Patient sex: M
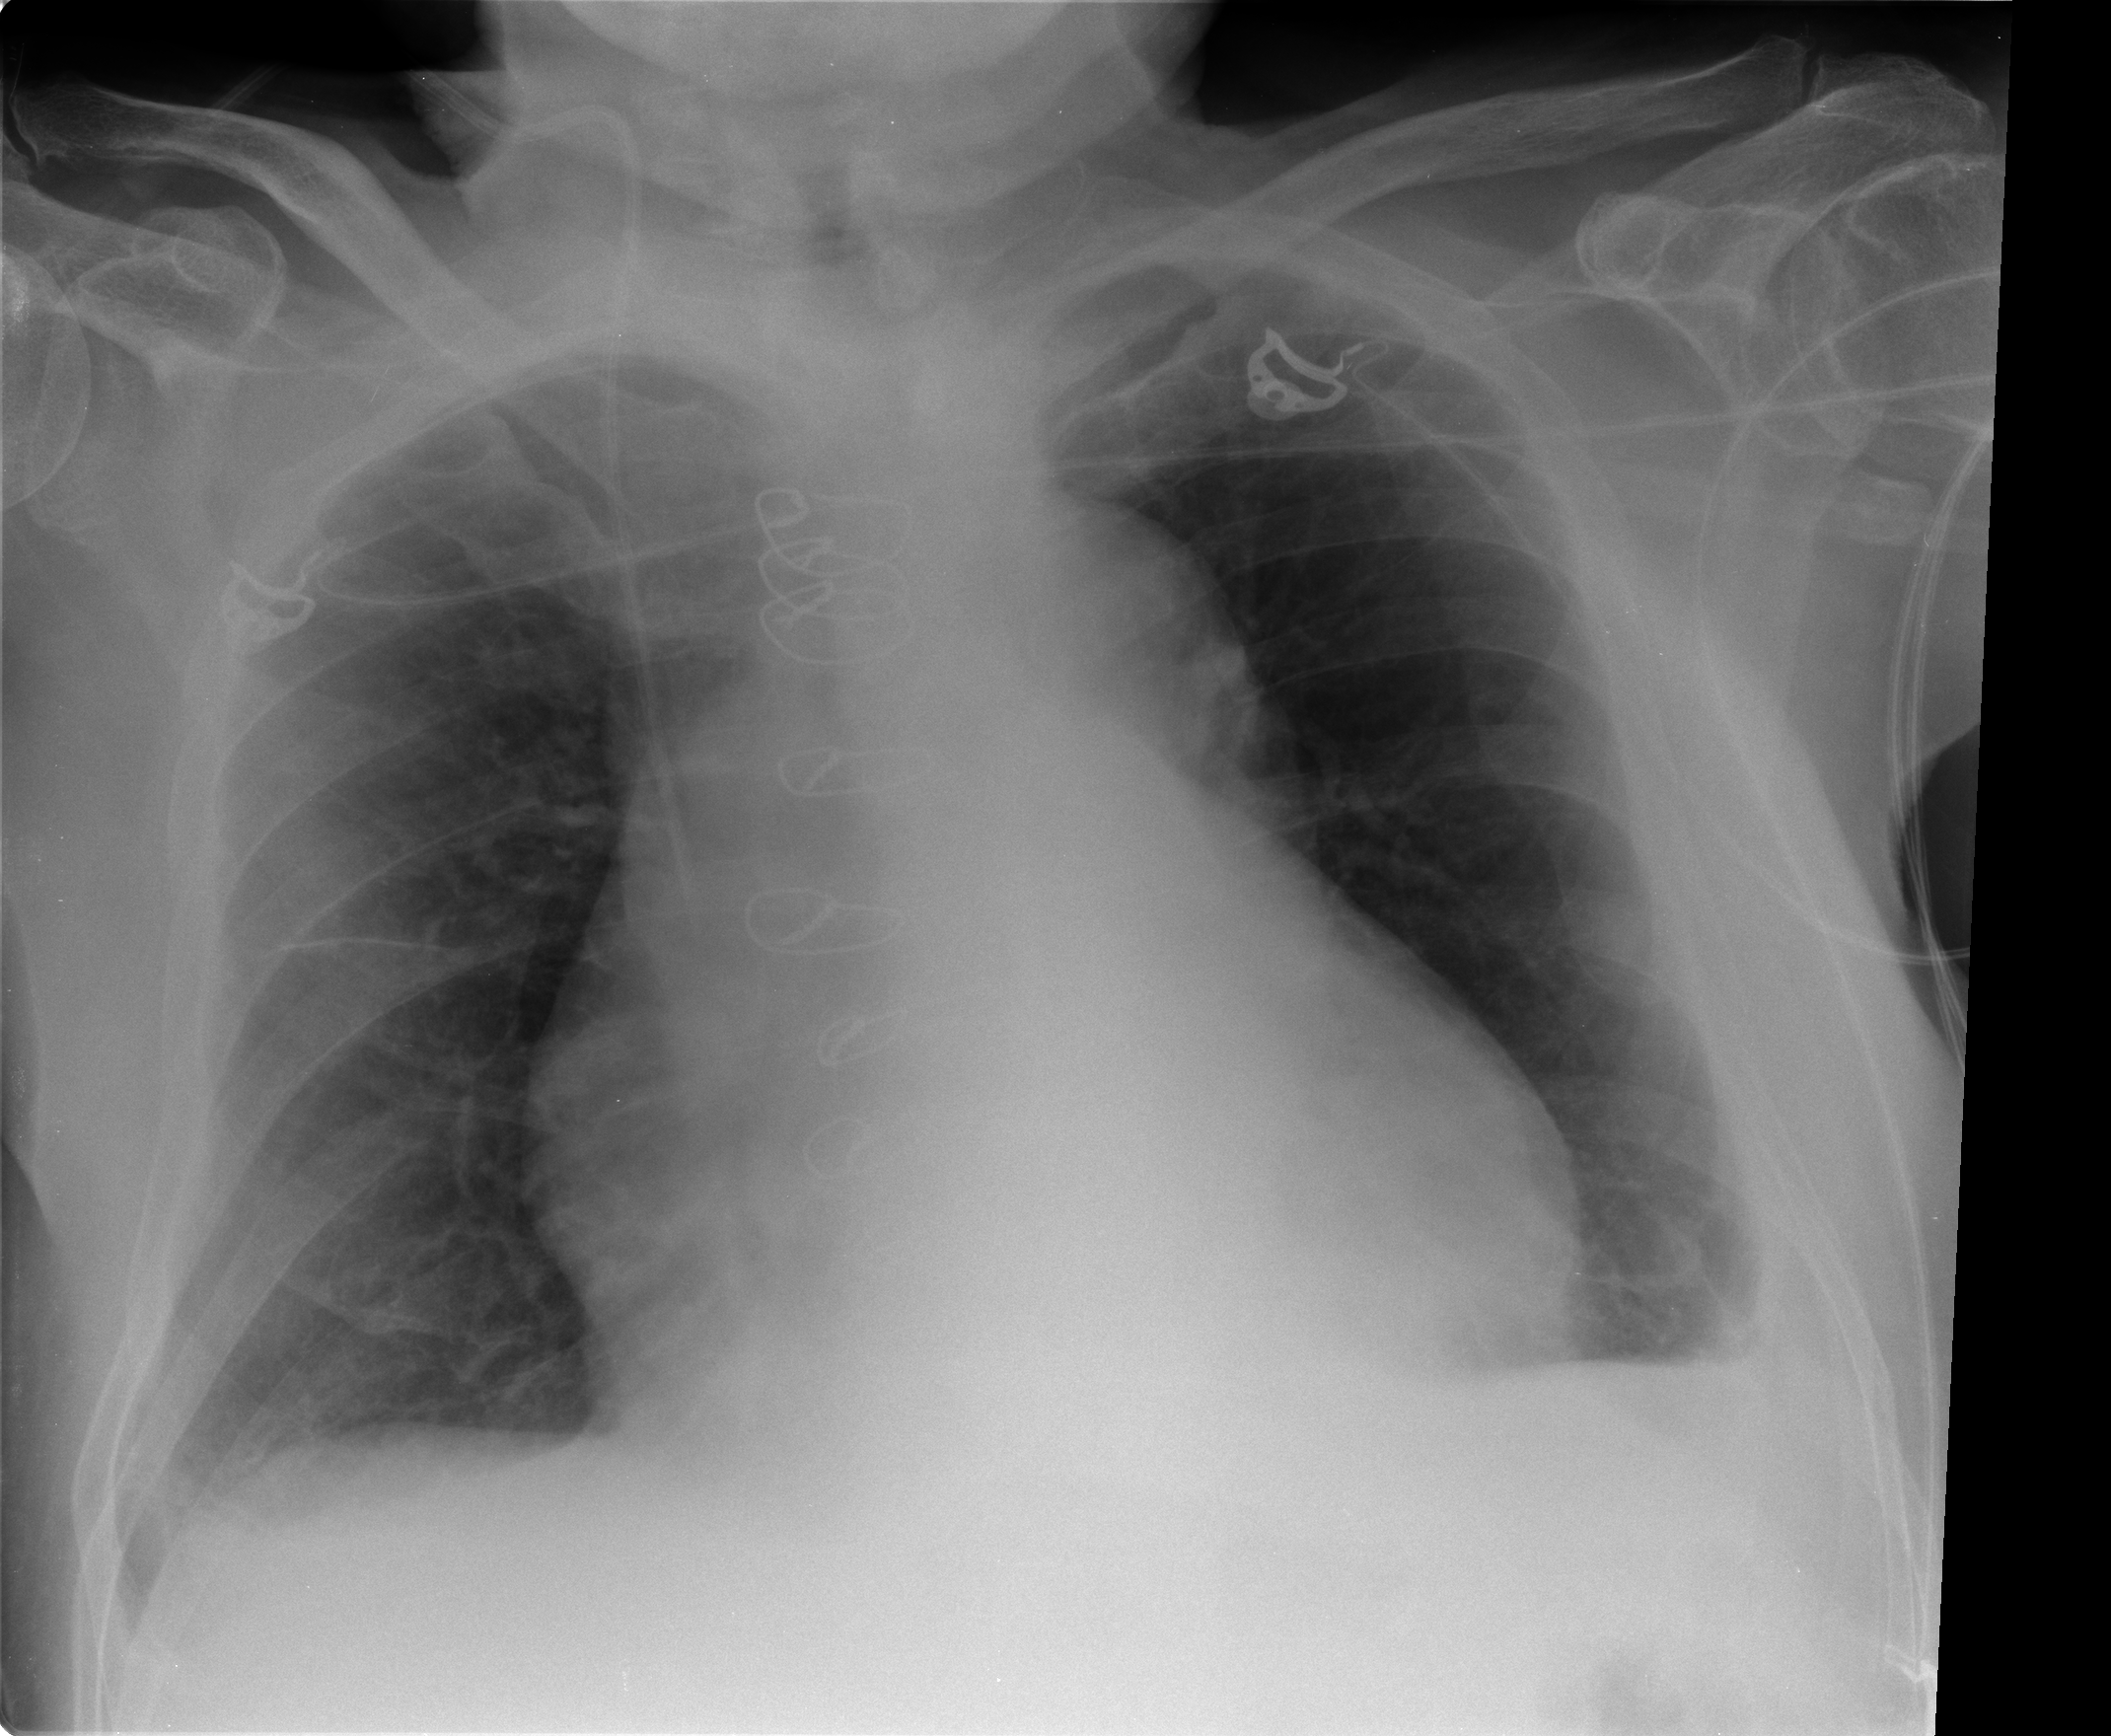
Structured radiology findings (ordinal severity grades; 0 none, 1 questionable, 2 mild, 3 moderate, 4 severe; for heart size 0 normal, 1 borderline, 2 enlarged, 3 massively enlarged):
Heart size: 2
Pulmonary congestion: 0
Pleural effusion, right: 0
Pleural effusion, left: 2
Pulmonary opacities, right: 0
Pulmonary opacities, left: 0
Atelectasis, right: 0
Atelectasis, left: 2